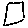
Label: square